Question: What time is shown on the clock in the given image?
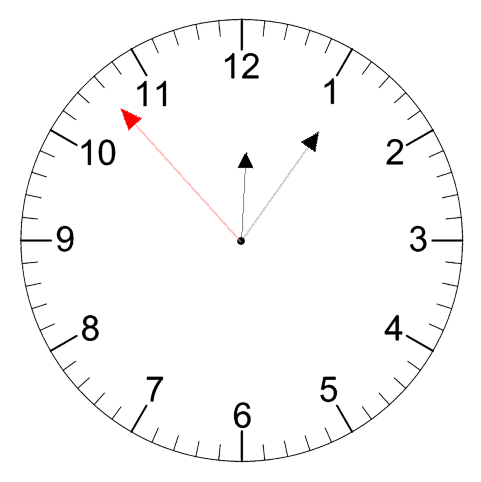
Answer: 12:05:53